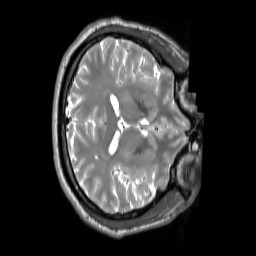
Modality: T2w
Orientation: axial
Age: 40
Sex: male
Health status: ill
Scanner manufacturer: siemens
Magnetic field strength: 3 T
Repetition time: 2.8 s
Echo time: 0.326 s